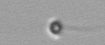
Label: nanoplankton_mix